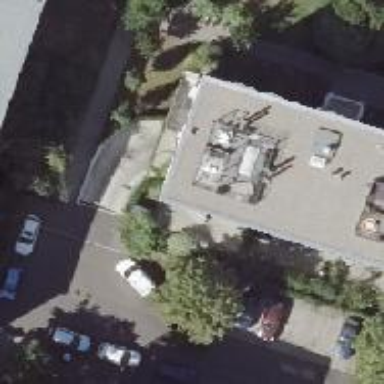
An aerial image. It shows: Parking entrance.